This grayscale image was formed by reshaping a rotor test-rig vibration snapshot into a 2-D grid. Determine the machine's mechanical condition. Answer with exactly one of: normal, misalignment, unbalance, looseness.
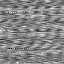
Answer: looseness